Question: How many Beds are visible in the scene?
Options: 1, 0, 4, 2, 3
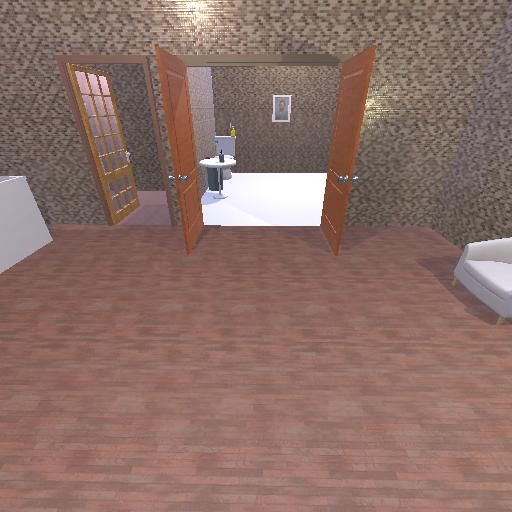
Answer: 1